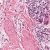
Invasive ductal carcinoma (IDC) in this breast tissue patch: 0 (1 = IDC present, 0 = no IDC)